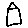
Label: house